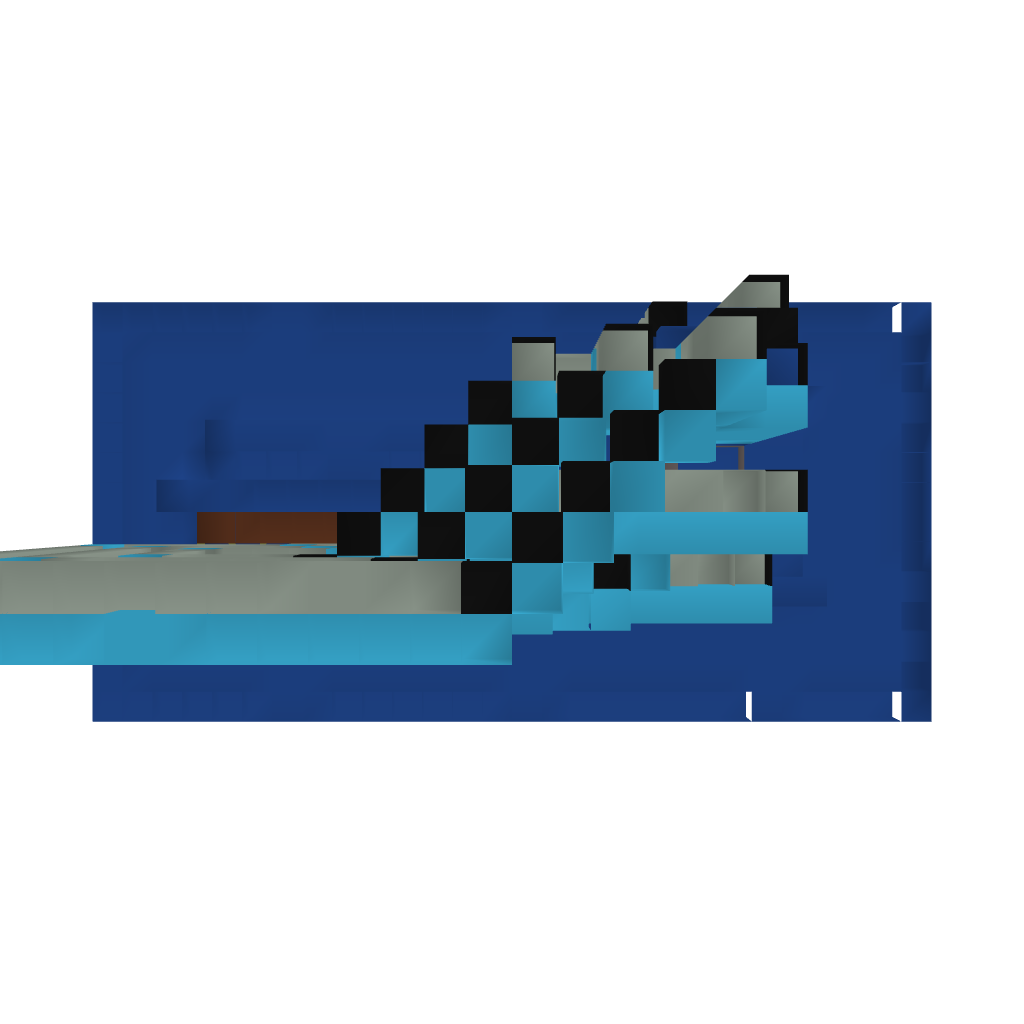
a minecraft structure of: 9-buttons with light